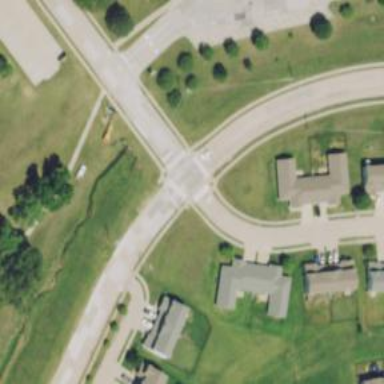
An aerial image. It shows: Crossing on footway.